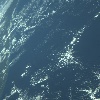
Label: water